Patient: sex M, age 67
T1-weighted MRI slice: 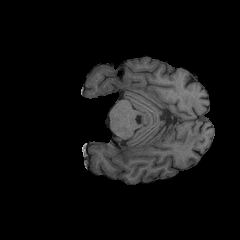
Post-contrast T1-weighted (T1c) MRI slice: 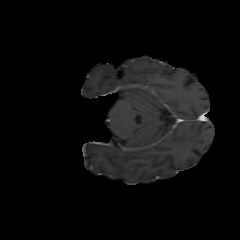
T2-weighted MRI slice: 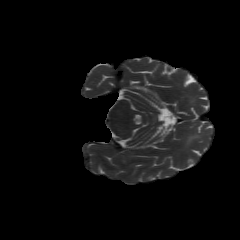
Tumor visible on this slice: no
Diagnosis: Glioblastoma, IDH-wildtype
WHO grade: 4